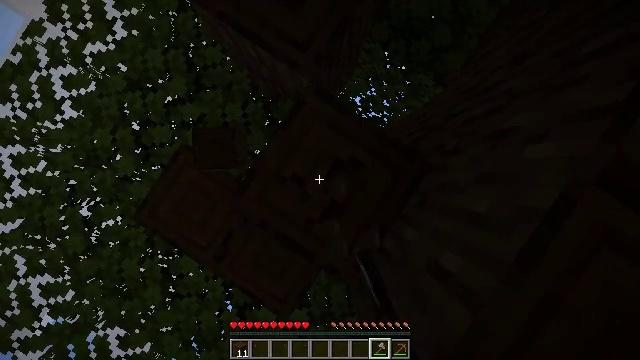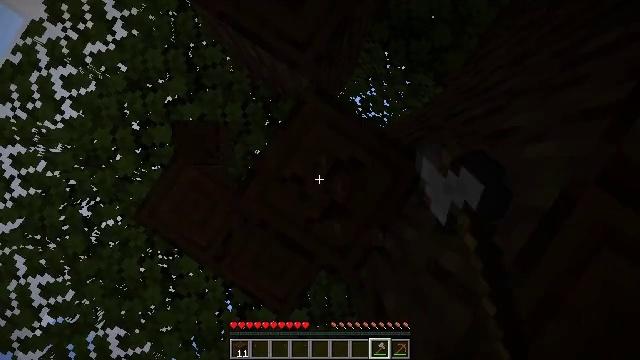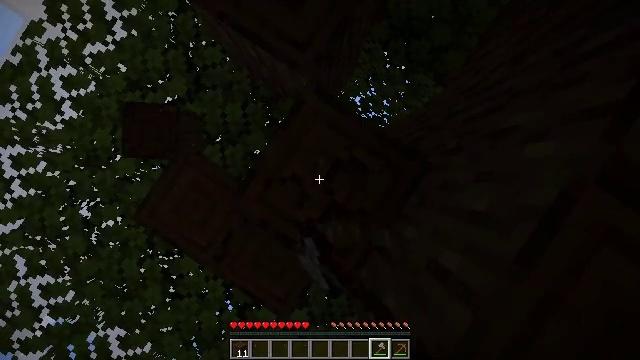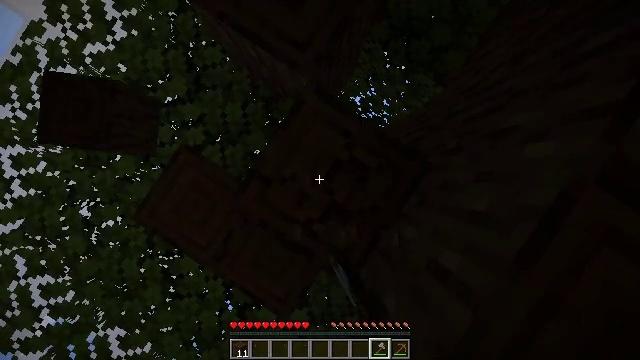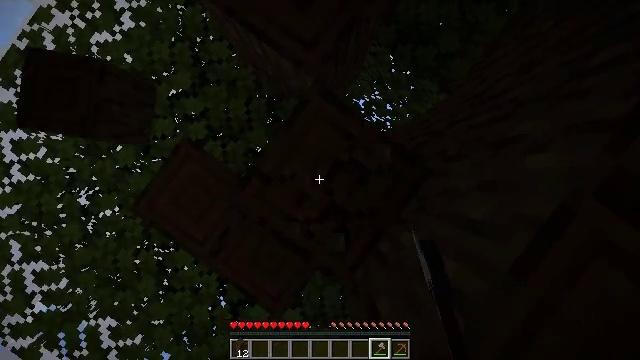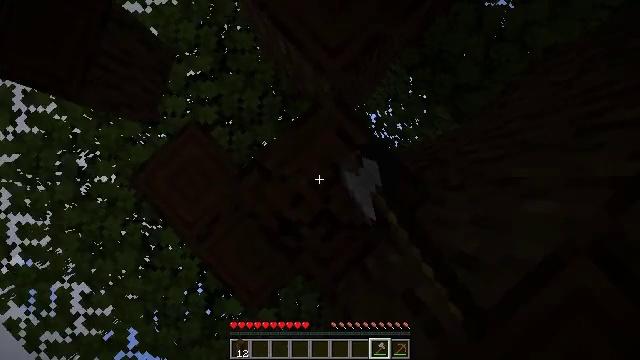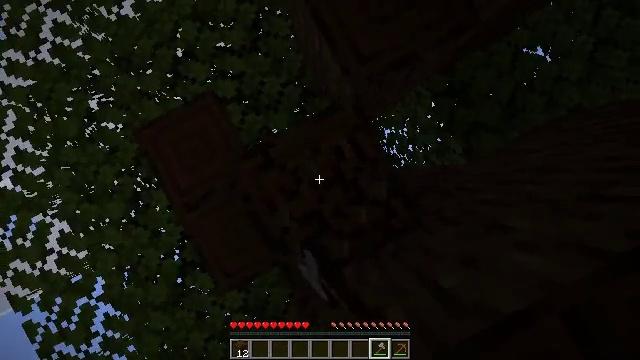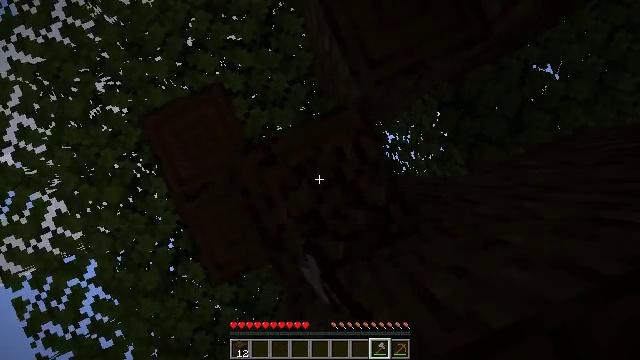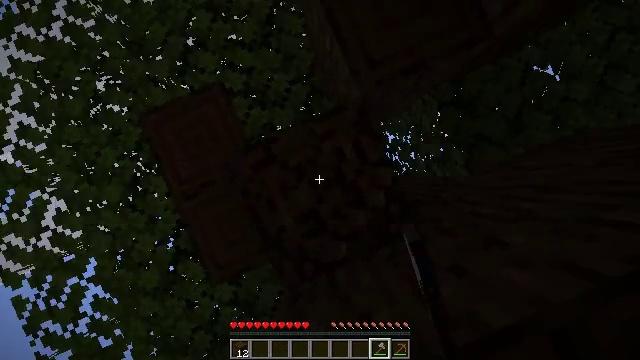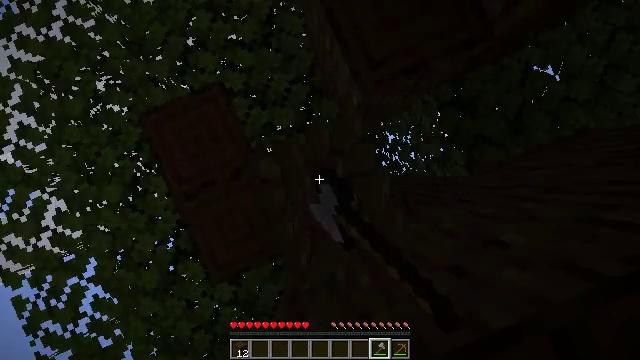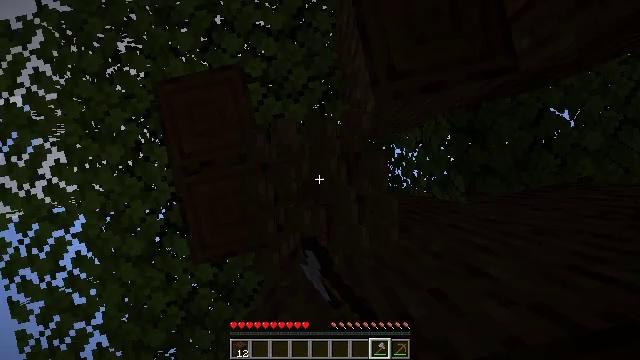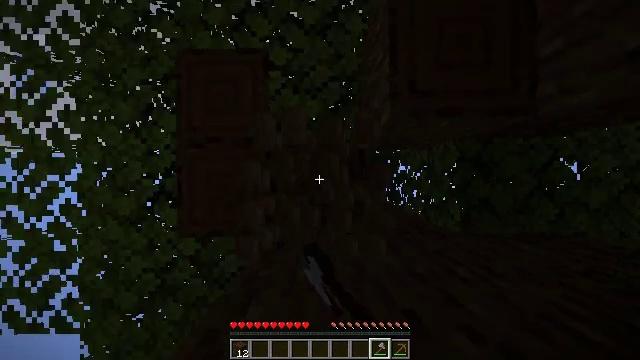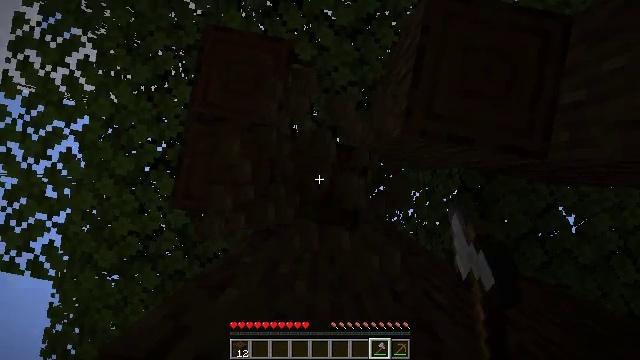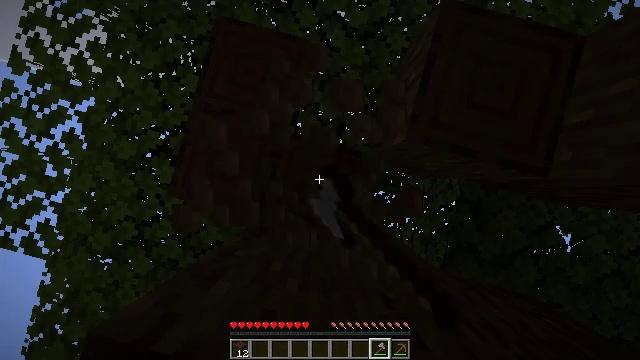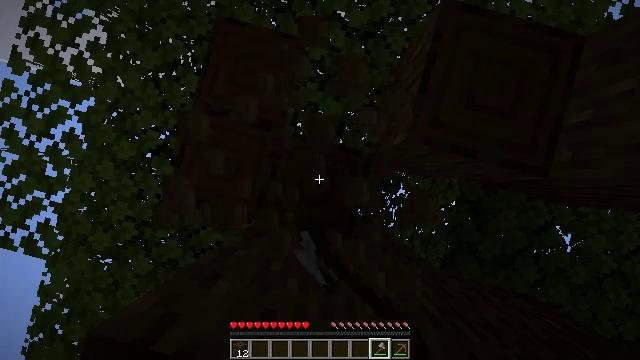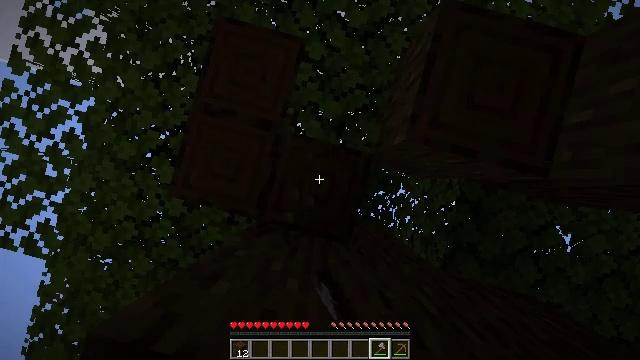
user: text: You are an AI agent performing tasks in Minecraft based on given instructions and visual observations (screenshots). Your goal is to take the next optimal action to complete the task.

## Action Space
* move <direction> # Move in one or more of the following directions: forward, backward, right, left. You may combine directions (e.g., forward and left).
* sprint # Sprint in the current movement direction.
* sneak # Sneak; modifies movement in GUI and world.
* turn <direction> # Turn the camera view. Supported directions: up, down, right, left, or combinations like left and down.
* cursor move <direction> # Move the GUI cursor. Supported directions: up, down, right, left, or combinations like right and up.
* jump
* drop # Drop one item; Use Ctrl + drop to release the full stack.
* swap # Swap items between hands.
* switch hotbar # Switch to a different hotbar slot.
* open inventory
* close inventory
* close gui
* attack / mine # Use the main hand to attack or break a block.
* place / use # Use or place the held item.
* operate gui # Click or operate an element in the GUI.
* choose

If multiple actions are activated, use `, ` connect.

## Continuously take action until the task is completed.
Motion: motion action
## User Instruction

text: Harvest dark oak log for resources.
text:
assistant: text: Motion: sneak, attack / mine
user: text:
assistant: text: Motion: sneak, attack / mine
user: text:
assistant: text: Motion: sneak, attack / mine
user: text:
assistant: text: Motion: sneak, turn right, attack / mine
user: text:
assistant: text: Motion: sneak, turn right and up, attack / mine
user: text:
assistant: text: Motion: sneak, turn right and up, attack / mine
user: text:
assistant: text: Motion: sneak, turn right, attack / mine
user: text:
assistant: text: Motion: sneak, attack / mine
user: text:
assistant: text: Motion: sneak, attack / mine
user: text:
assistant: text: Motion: sneak, turn right, attack / mine
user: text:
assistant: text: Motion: sneak, turn right, attack / mine
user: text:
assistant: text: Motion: sneak, turn right, attack / mine
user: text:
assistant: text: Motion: sneak, turn right, attack / mine
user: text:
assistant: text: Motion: sneak, attack / mine
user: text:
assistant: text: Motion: sneak, attack / mine
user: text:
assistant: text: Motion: sneak, attack / mine
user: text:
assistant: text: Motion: sneak, attack / mine
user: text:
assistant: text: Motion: sneak, attack / mine
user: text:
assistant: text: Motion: sneak, attack / mine
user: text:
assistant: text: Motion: sneak, attack / mine
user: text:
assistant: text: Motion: sneak, attack / mine
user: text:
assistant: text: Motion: sneak, turn down, attack / mine
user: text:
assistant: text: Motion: sneak, attack / mine
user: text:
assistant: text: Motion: sneak, attack / mine
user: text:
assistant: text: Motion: sneak, attack / mine
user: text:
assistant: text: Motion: move back, sneak, attack / mine
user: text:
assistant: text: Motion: move back, sneak, attack / mine
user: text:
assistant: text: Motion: move back, sneak, attack / mine
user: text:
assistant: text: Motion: sneak, attack / mine
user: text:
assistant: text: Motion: sneak, attack / mine